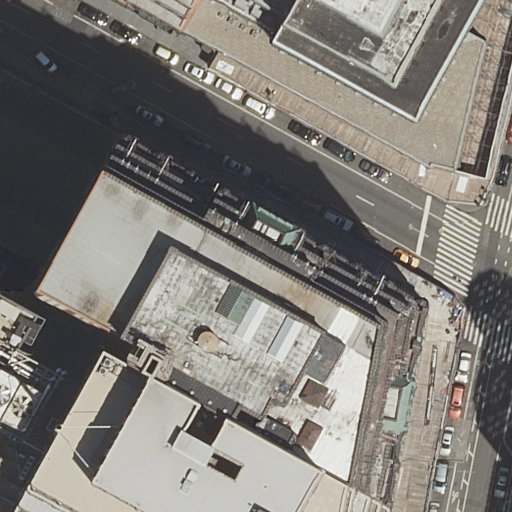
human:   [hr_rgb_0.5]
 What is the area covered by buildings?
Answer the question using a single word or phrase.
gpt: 5363m2

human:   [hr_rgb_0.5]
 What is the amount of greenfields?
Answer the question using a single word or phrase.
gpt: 0

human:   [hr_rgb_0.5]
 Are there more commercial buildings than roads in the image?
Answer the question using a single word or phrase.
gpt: no

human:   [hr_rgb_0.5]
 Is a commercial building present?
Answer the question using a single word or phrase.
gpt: no

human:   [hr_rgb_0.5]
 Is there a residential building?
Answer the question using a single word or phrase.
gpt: yes

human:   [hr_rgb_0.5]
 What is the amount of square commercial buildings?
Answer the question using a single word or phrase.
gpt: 0

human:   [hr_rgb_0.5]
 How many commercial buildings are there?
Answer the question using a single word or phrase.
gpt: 0

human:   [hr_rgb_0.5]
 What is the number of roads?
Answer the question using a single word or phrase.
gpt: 2

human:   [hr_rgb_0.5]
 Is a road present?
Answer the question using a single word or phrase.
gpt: yes

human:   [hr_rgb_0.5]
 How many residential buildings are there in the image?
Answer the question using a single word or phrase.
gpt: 6

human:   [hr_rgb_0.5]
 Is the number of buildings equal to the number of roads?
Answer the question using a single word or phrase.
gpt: no

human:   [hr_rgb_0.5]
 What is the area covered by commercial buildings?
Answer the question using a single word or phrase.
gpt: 0m2

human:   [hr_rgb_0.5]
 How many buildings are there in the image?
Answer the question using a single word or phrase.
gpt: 6

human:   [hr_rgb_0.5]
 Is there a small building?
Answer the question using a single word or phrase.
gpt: yes

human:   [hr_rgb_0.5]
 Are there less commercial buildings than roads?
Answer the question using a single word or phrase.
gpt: yes

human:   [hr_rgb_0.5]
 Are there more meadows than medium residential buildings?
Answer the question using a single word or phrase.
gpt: no

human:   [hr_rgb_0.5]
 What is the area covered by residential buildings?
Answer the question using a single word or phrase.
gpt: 5363m2

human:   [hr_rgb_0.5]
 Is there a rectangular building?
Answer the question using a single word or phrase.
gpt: yes

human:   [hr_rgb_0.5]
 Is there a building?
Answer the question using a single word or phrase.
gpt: yes

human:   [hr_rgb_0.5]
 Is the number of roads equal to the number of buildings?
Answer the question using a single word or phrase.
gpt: no

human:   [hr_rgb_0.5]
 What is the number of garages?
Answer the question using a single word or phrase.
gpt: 0

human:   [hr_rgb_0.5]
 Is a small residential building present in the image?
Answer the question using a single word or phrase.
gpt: yes

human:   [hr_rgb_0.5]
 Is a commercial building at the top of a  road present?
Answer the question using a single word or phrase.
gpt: no

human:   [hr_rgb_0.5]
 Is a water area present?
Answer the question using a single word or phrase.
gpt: no

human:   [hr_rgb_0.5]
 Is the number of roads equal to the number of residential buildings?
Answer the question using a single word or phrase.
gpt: no

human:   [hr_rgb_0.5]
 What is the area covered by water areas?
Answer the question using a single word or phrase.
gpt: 0m2

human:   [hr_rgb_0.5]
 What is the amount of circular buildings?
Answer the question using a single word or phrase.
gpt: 0

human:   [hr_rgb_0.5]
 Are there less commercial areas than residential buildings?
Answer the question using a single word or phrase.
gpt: yes

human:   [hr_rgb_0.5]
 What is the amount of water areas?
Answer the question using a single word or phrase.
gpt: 0

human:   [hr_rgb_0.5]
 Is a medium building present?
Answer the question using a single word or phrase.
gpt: no

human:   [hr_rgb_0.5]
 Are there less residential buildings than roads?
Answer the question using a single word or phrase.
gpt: no

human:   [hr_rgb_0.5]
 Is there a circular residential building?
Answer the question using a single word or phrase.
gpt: no

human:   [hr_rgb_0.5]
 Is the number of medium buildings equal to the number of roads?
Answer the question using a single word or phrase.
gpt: no

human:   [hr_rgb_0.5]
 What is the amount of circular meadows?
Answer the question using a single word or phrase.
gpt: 0

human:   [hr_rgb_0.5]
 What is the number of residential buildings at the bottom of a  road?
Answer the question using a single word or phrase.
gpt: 2

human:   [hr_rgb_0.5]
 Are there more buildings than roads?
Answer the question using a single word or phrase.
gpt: yes

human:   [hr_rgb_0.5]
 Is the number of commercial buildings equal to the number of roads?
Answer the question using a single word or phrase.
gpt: no

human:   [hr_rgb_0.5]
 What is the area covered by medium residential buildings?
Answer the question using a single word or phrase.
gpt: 0m2

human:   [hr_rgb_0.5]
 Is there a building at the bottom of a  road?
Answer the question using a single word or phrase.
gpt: yes

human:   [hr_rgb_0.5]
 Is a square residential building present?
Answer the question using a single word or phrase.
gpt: no

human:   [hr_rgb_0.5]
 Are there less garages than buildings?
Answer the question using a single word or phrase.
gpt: yes

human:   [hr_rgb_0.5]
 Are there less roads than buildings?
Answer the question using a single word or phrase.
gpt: yes

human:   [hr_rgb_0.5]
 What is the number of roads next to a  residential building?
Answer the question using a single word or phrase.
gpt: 2

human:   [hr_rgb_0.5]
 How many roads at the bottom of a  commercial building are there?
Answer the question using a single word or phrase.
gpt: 0

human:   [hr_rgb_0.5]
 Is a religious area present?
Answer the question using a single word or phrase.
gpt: no

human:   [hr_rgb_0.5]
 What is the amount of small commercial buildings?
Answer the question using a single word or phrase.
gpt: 0

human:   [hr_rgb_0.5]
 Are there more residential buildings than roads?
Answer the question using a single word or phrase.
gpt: yes

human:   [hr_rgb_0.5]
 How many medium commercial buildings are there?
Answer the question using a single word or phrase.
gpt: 0

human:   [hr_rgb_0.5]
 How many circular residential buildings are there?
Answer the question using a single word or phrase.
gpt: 0

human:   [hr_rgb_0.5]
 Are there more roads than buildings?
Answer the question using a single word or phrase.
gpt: no

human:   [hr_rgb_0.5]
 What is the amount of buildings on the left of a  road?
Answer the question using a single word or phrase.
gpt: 5

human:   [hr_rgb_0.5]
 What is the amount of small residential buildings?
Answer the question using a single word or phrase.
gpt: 3

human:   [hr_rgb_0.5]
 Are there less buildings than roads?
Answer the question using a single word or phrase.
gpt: no

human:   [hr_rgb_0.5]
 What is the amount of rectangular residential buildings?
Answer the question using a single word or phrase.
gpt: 3

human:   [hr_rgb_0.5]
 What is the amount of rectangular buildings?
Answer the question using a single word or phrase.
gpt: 3

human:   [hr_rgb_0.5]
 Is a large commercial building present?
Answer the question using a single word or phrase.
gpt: no

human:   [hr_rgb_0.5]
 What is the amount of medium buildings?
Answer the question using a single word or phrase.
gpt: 0

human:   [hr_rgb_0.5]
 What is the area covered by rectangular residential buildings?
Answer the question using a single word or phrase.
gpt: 706m2

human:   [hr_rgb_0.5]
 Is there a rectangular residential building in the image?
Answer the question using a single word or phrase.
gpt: yes

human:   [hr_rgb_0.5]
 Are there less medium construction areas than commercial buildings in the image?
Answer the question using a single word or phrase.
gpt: no

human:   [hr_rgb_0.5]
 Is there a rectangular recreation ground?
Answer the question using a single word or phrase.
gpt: no

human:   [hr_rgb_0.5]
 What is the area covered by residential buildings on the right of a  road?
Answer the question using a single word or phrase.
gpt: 9m2

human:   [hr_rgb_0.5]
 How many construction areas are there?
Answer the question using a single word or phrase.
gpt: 0

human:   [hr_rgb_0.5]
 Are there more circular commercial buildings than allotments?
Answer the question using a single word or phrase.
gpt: no